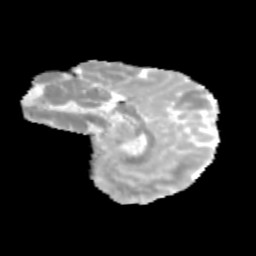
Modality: MD
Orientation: sagittal
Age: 11
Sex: male
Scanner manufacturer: siemens
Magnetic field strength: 3 T
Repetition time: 3.8 s
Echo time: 0.07 s